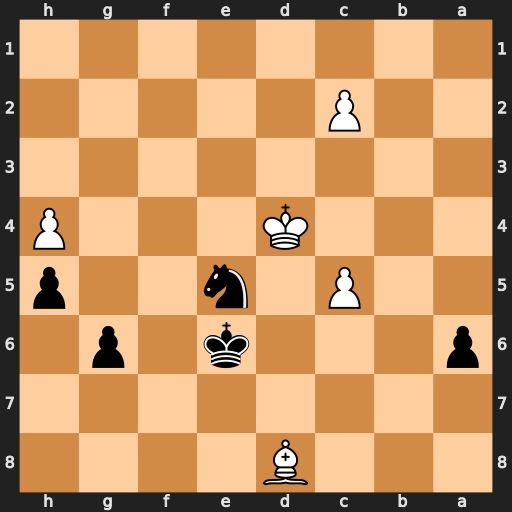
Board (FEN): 3B4/8/p3k1p1/2P1n2p/3K3P/8/2P5/8
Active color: b
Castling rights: -
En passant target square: -
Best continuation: Nc6+ Kc4 Nxd8